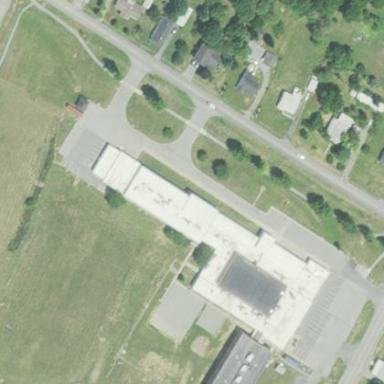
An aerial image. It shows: School.